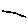
Label: line